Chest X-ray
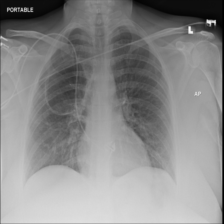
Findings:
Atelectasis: negative
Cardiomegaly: negative
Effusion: negative
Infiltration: negative
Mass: negative
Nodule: negative
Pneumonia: negative
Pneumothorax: negative
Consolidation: negative
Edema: negative
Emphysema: negative
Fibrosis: negative
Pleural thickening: negative
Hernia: negative